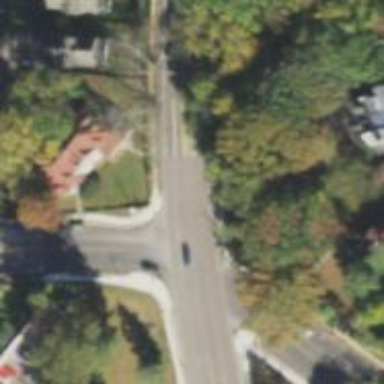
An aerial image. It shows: Marked crossing on the road.